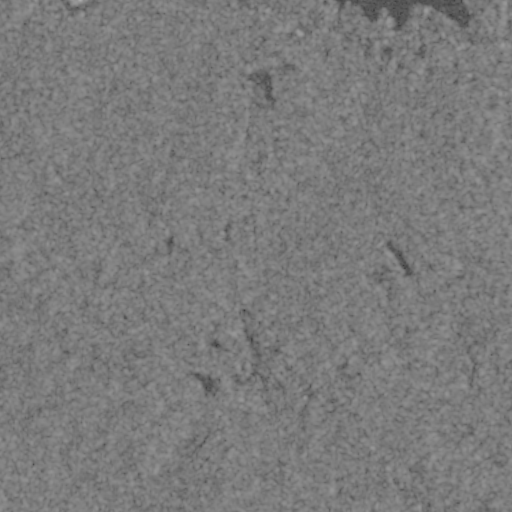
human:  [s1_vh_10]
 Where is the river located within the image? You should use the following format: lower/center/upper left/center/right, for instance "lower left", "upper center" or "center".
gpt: The river is located in the upper right of the image.
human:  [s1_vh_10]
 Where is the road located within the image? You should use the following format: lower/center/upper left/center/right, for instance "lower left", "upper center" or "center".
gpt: There is no road in the image.

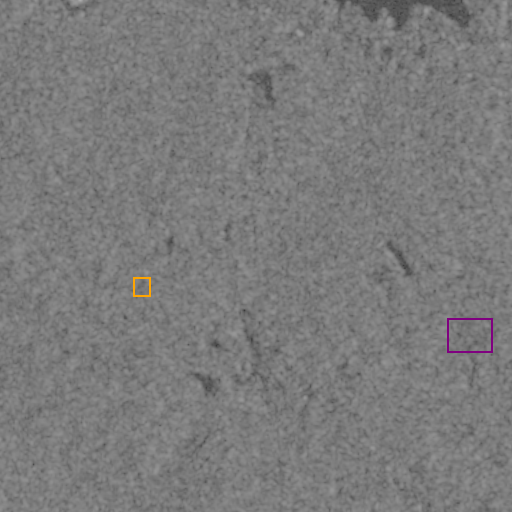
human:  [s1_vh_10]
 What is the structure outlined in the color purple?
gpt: The structure outlined in purple is a crop field.
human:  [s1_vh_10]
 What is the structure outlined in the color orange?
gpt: The structure outlined in orange is a quarry.
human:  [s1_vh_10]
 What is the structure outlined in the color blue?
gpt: There is no blue outline.